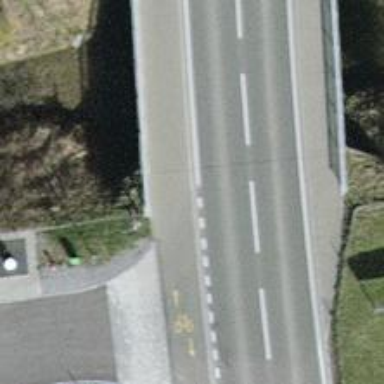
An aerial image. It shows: Asphalt path that serves as bridge.